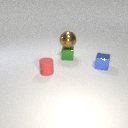
small green metal cube to the left of small blue metal cube